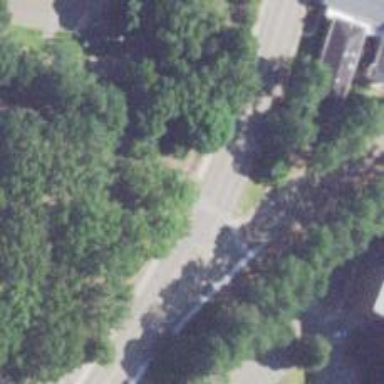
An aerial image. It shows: Zebra crossing on the road.